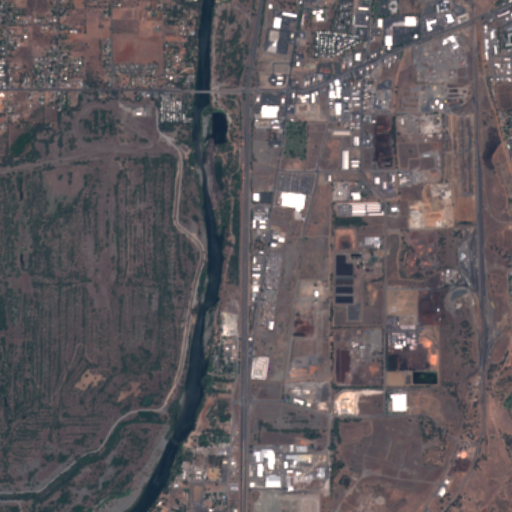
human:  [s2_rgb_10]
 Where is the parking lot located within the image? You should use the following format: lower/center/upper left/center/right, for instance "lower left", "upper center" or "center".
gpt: The parking lot is located in the upper of the image.
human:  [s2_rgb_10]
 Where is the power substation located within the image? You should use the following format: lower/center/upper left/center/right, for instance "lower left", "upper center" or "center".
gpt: The power substation is located in the upper right of the image.
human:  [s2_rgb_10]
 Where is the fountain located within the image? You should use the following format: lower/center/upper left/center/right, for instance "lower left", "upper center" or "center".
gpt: The fountain is located in the center right of the image.
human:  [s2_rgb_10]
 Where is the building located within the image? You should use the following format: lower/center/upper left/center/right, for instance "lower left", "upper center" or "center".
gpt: There is no building in the image.